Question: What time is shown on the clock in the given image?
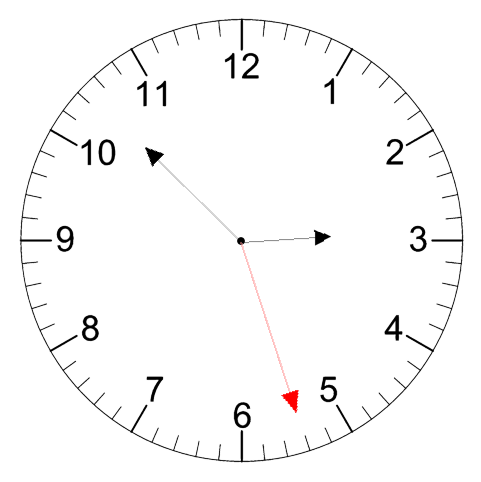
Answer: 02:52:27